Aerial crown-view tile of a tropical tree (Barro Colorado Island, Panama), acquired 20250616:
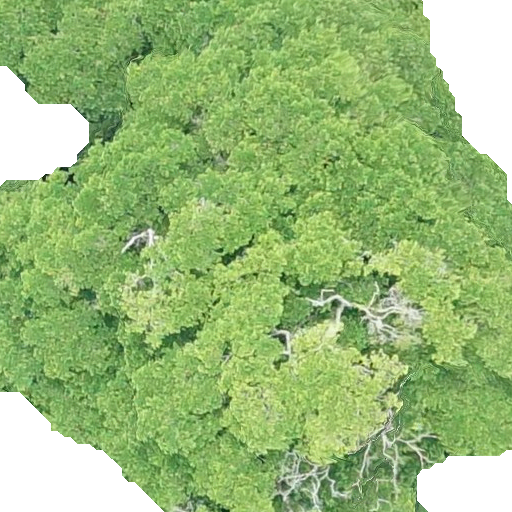
Species: Terminalia oblonga
GBIF accepted scientific name: Terminalia oblonga
Crown area: 429.402 m²